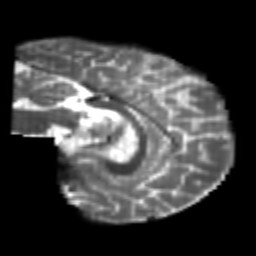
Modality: T2w
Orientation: sagittal
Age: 25
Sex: female
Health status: healthy
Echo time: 0.074 s